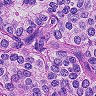
Metastatic tissue present: yes